Question: I am quite new to the node.js way of doing things coming from using PHP and SQL to do everything. I was recently trying to set up a node server on Heroku in order to do some back end logic on my google firestore database.
I didn't want my private key to be publically accessible as a file and I saw that the easiest way was to store the variables as environment variables and use them to set up the certificate to initialise firebase-admin from a previous stack overflow question.
I have now tried to set this up and hosting it on heroku. Having defined my environment variables I double checked that the names are correct and have been set by heroku config:set and then checking using heroku config. I would show this but it obviously contains my private key!
So when i try to run this segment of code:
'''
//requires firebase module
var admin = require('firebase-admin');
const private_key = process.env.FIREBASE_PRIVATE_KEY_ID;
console.log(private_key);
//initialises a firebase app with the credential
admin.initializeApp({
credential: admin.credential.cert({
"private_key": process.env.FIREBASE_PRIVATE_KEY_ID,
"client_email": process.env.FIREBASE_CLIENT_EMAIL,
"project_id": process.env.FIREBASE_PROJECT_ID,
"private_key_id": process.env.FIREBASE_PRIVATE_KEY_ID
}),
databaseURL: "https://MY_APP.firebaseio.com"
});
//get access to firestore from initialised app
var db = admin.firestore();
'''
With MY_APP changed out from what it is in the source code.
So when i run this and console log the key I get:
[
I am sorry if this is a trivial problem, as I say I am definitely a beginner with node. I have done a bit with the HTTP module for handling some requests but not connecting up to firebase. Any advice or help would be greatly appreciated!
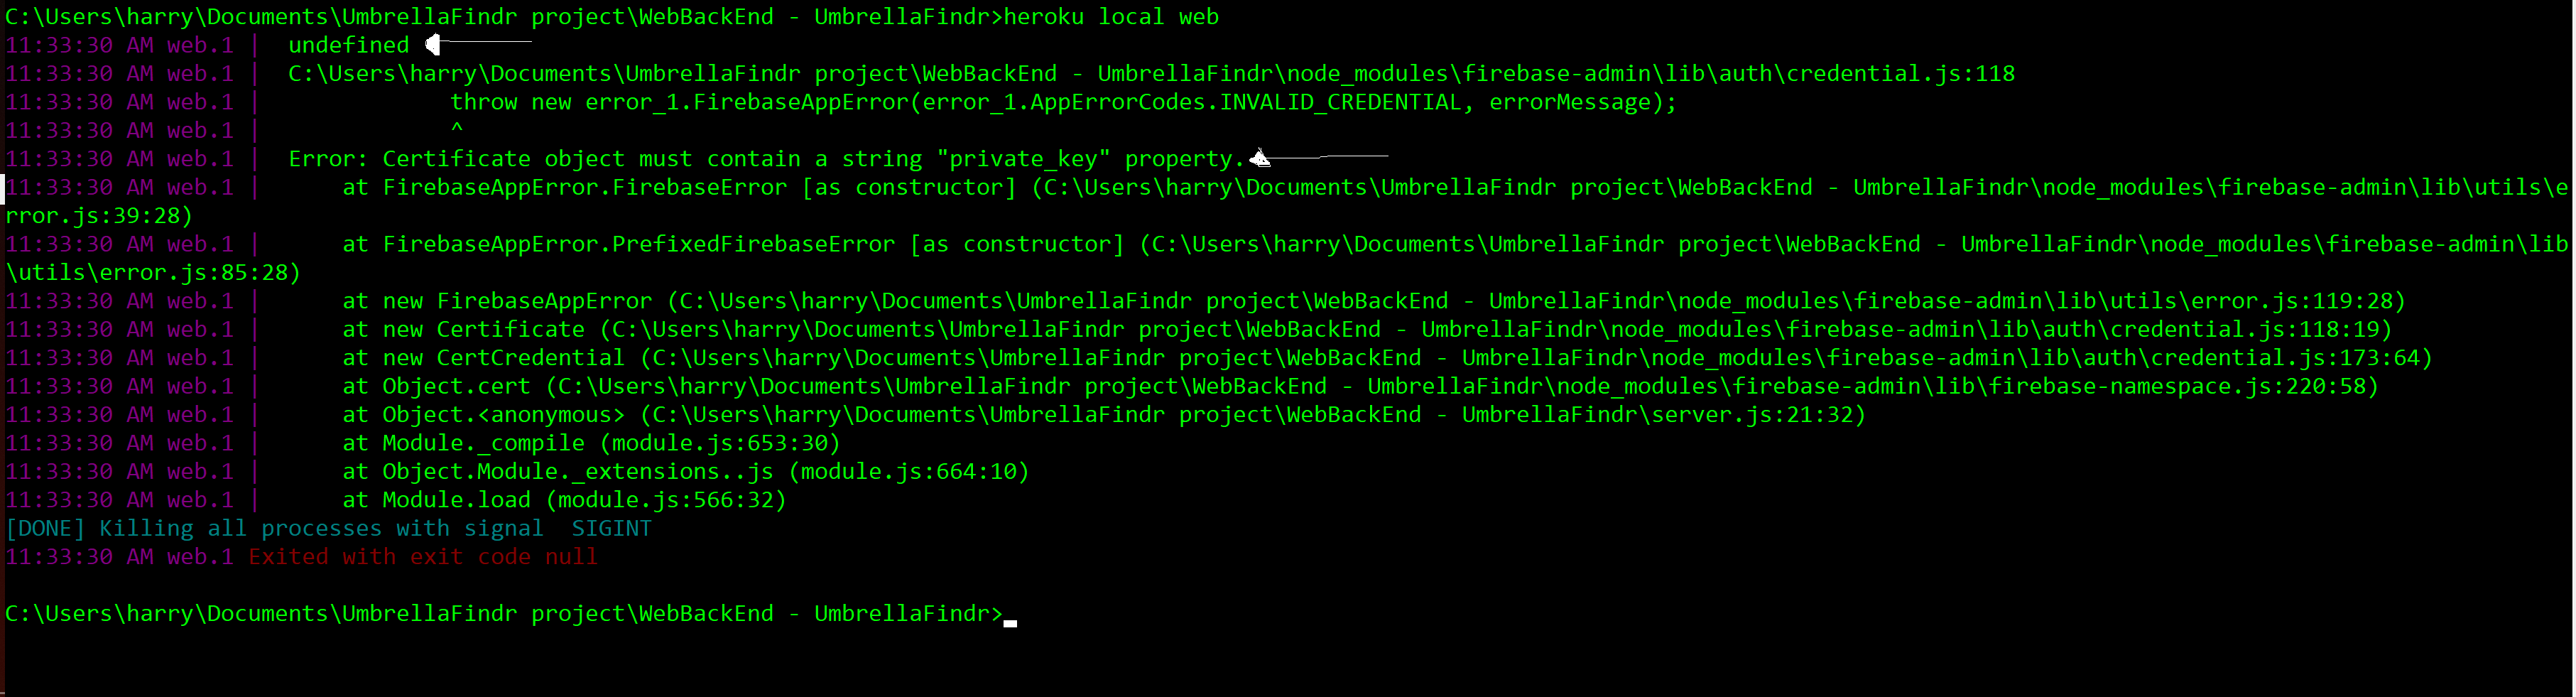
Answer: 'heroku config:set' sets environment variables , but 'heroku local' runs your application on your local machine:
> Heroku Local is a command-line tool to run <URL> to accomplish its tasks.
'heroku local' will automatically read a file called '.env' and set environment variables for you based on what it finds there. This file should <URL>.
If you want to <URL> you can add it to your '.env' by running
'''
heroku config:get CONFIG-VAR-NAME -s >> .env
'''
(There are actually many ways to set environment variables on your local machine, and any of them will work with 'heroku local'. If you prefer another method, go for it.)